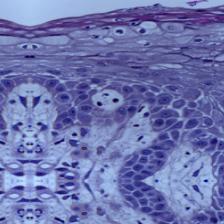
Diagnosis: OSCC